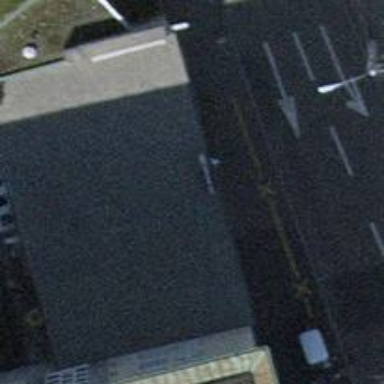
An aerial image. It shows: Convenience shop.